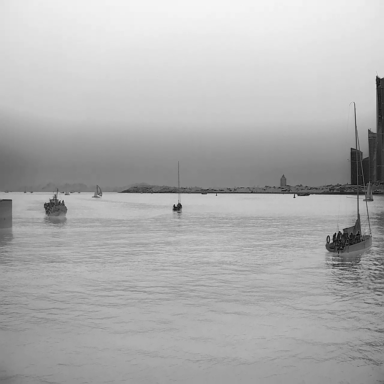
There are six objects shown in the infrared image, including four sailboats, a bulk_carrier, and a container_ship.